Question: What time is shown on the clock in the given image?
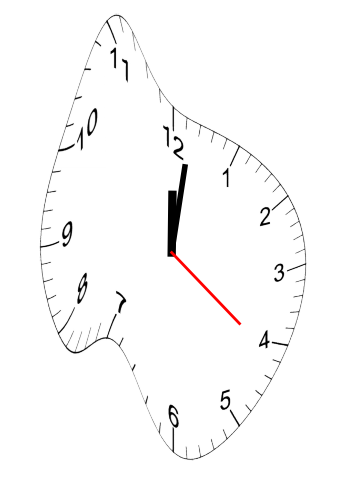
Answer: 12:01:21